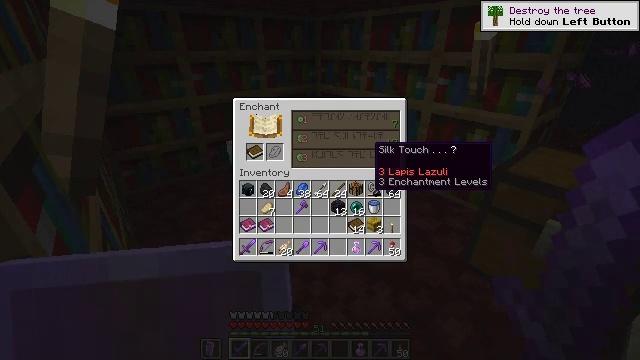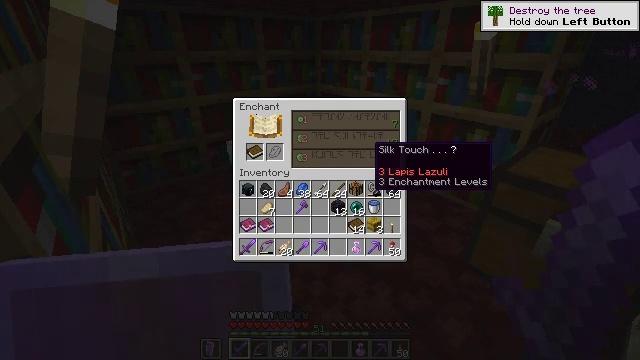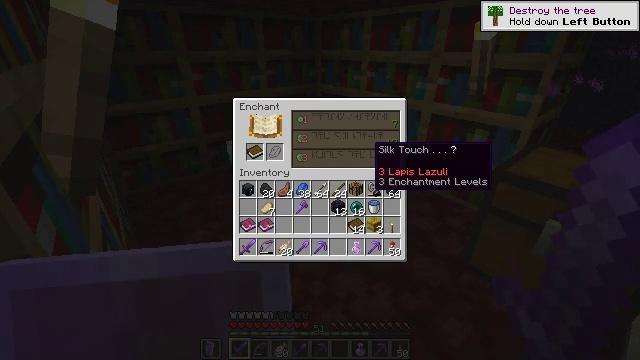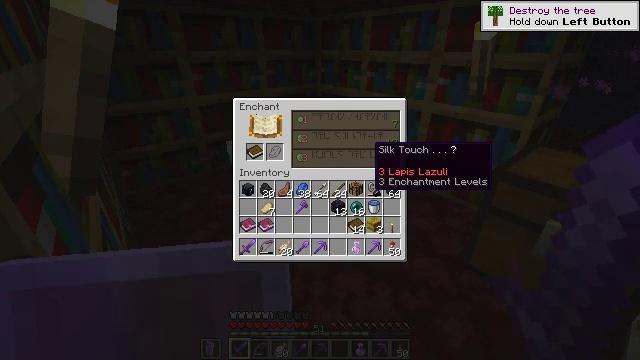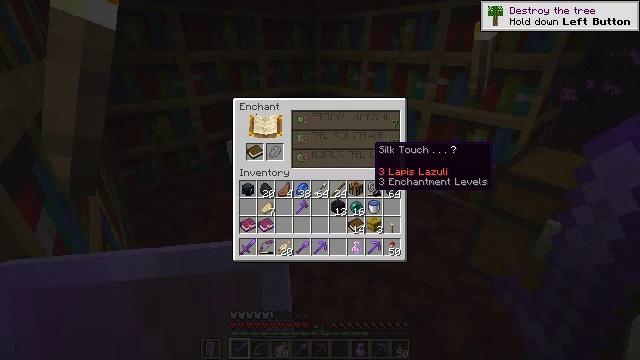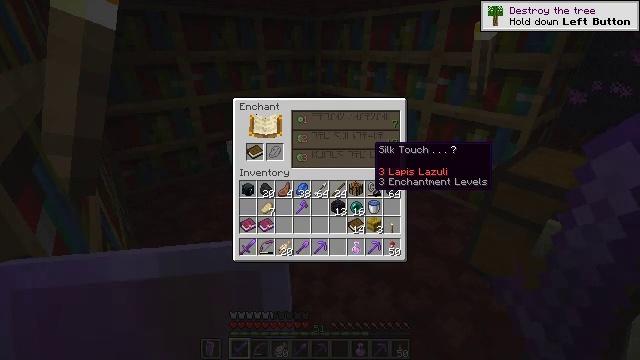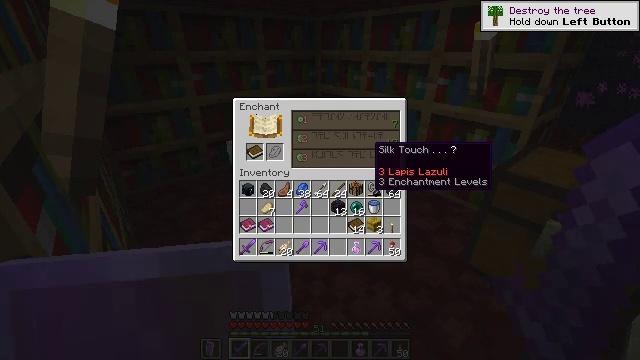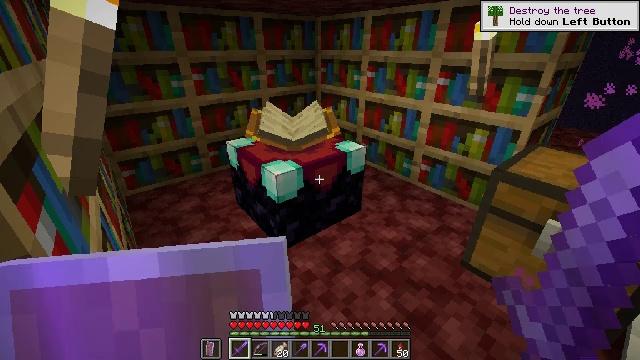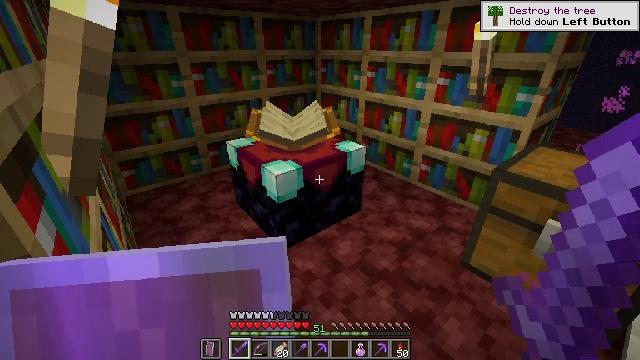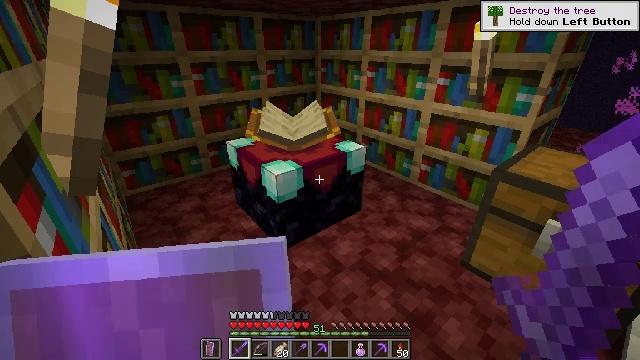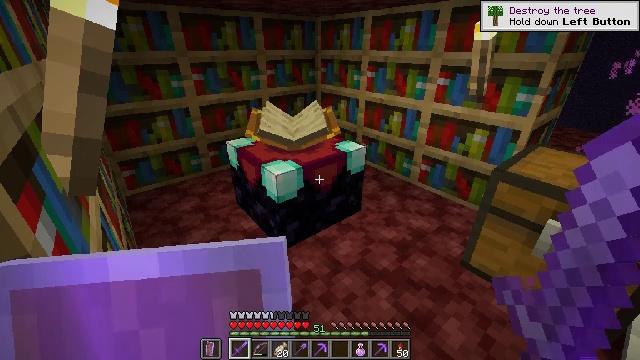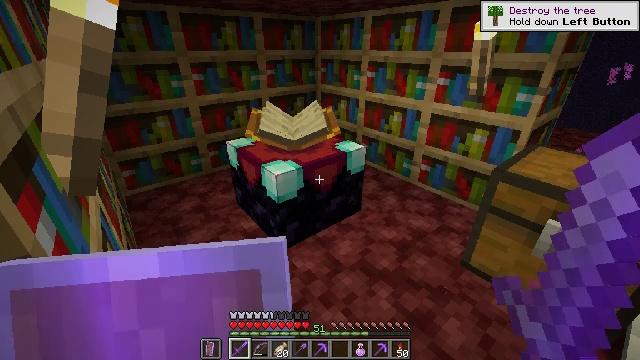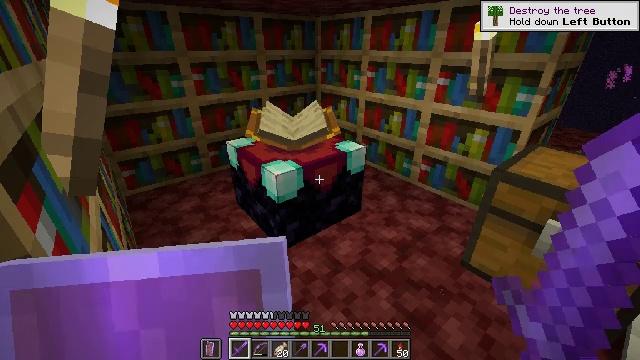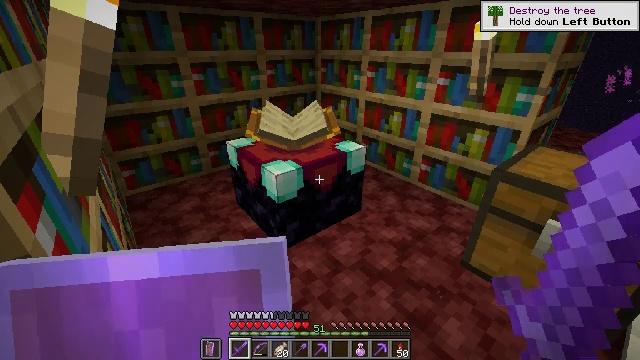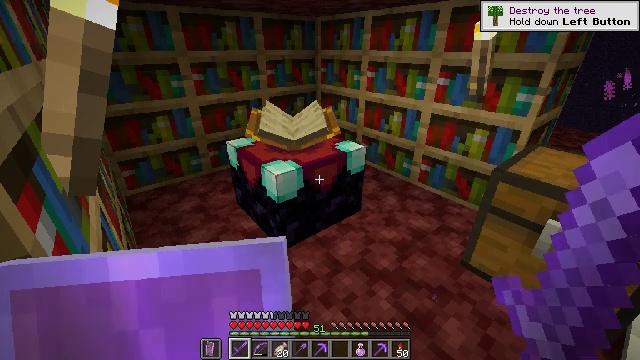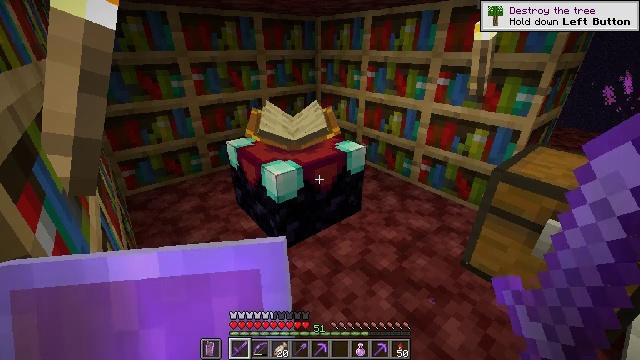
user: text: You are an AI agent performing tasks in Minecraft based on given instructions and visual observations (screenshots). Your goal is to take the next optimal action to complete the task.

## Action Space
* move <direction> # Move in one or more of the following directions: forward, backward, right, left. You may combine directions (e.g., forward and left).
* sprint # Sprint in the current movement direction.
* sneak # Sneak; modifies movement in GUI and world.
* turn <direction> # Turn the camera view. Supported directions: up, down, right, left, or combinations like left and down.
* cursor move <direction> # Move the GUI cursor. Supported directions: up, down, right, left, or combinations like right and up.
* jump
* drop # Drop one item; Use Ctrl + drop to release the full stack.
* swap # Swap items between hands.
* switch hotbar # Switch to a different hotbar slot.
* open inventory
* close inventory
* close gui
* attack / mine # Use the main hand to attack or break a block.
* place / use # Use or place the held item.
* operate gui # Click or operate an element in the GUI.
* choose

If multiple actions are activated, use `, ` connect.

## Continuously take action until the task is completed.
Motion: motion action
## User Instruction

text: Combat the enderman.
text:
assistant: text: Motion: no_op
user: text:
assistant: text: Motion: no_op
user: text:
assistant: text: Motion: no_op
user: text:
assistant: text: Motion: no_op
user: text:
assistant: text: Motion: no_op
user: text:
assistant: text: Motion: no_op
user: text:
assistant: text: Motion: no_op
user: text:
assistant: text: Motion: no_op
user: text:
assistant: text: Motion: no_op
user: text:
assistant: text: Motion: no_op
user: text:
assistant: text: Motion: no_op
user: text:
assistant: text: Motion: no_op
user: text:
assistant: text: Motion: no_op
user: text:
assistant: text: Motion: no_op
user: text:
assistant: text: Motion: no_op
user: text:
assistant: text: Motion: no_op
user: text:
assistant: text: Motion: no_op
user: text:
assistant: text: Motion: no_op
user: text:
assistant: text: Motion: no_op
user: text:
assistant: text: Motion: no_op
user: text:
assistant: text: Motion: no_op
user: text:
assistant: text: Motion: no_op
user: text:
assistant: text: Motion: no_op
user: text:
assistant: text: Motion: no_op
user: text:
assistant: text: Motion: turn right
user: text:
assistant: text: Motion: turn right
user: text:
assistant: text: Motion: turn right
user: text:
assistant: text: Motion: turn right
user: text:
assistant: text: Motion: turn right
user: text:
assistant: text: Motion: turn right